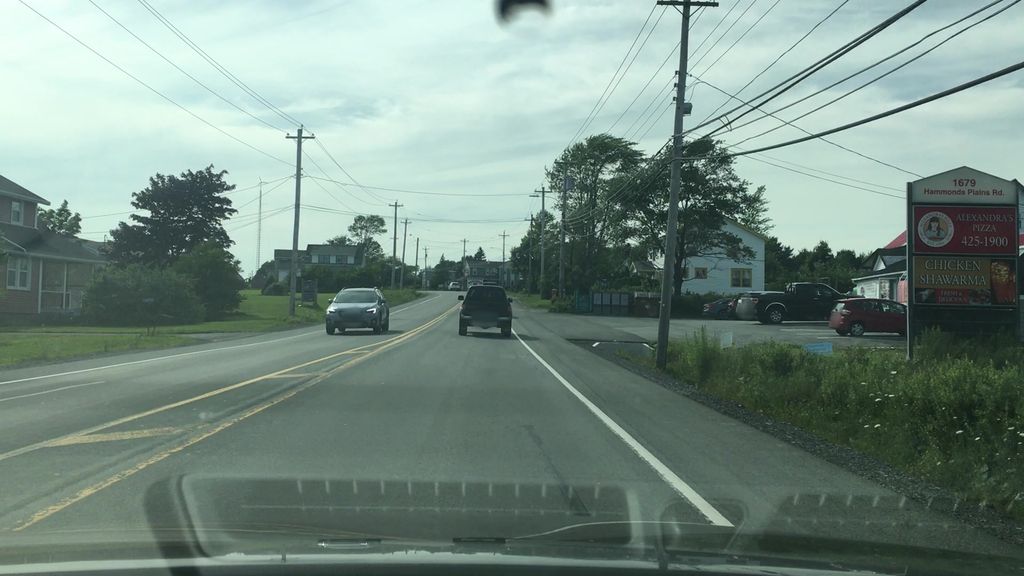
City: halifax